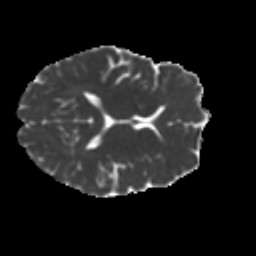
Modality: MD
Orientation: axial
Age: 34
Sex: female
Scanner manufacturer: ge
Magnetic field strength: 3 T
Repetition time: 7.8 s
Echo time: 0.0606 s